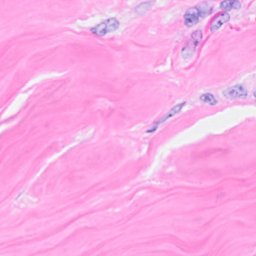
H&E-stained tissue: Breast